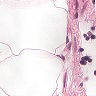
Metastatic tissue present: no